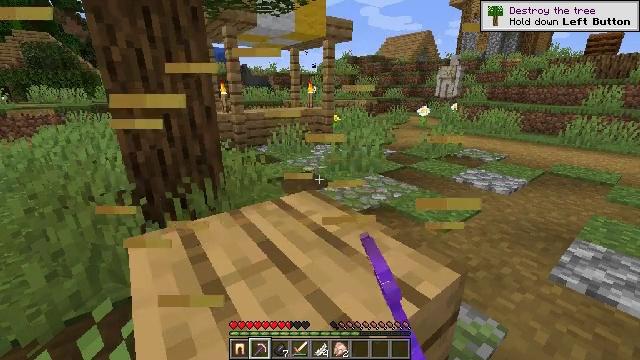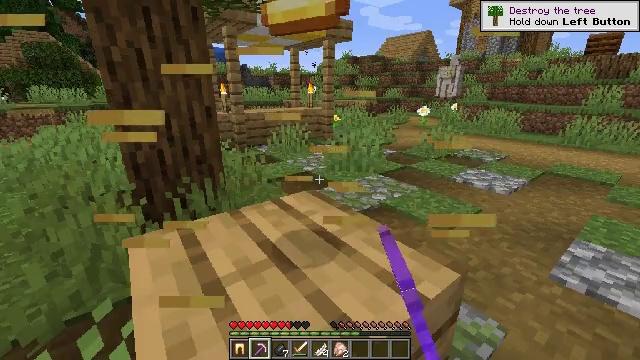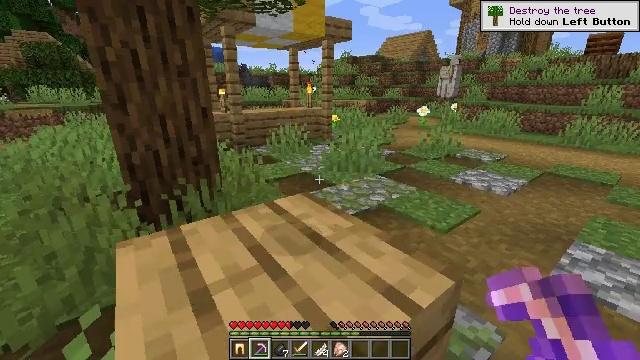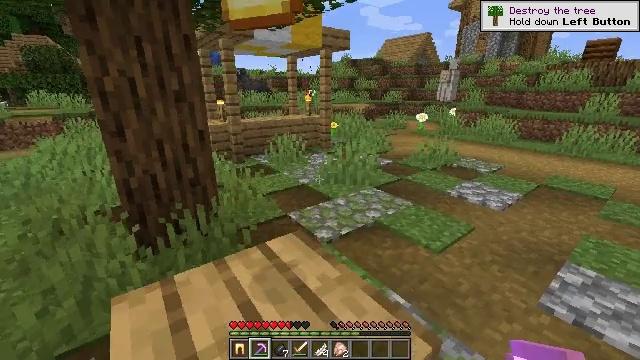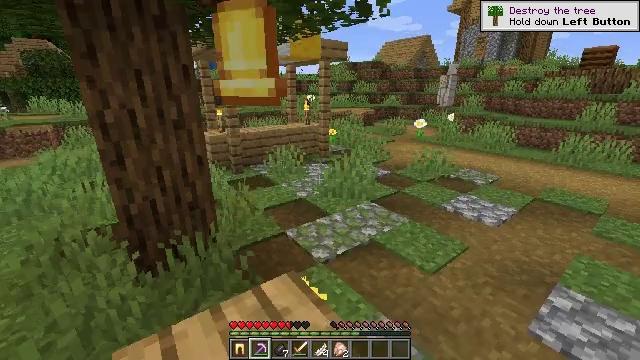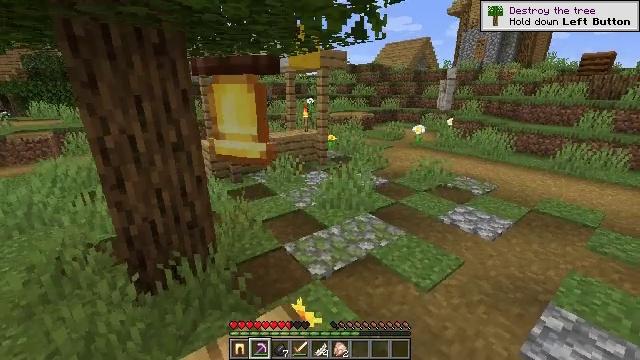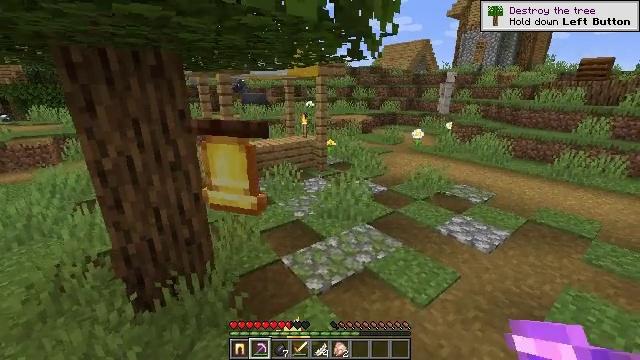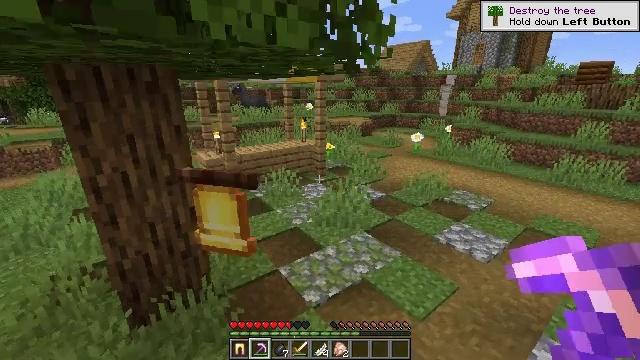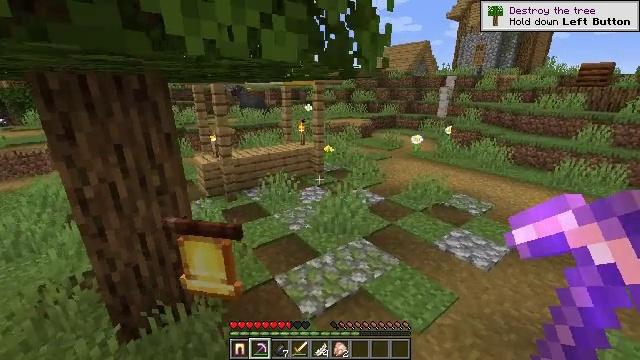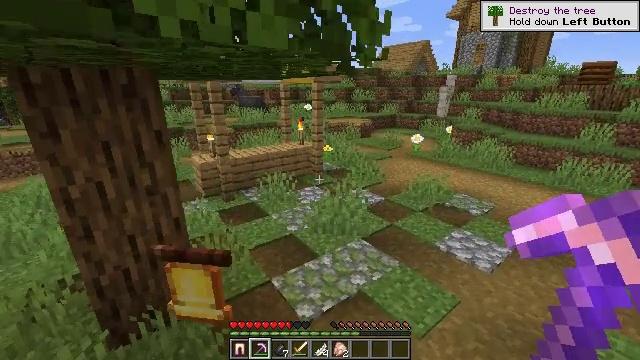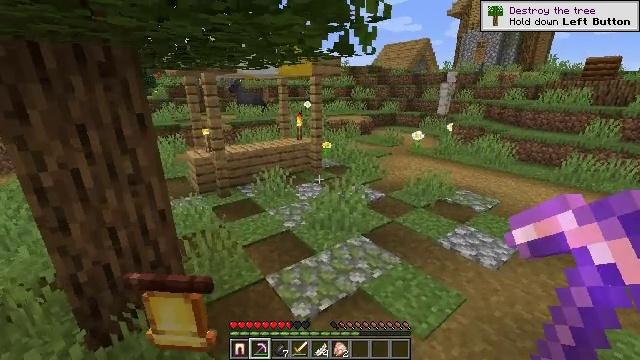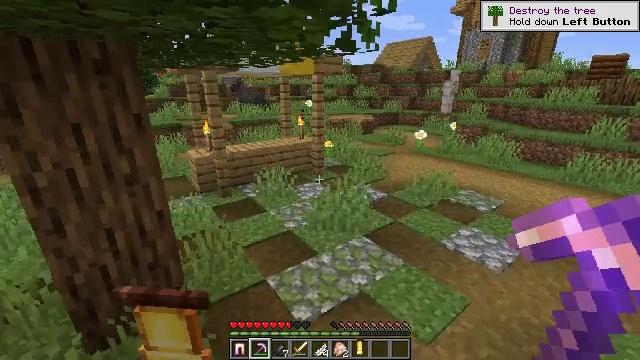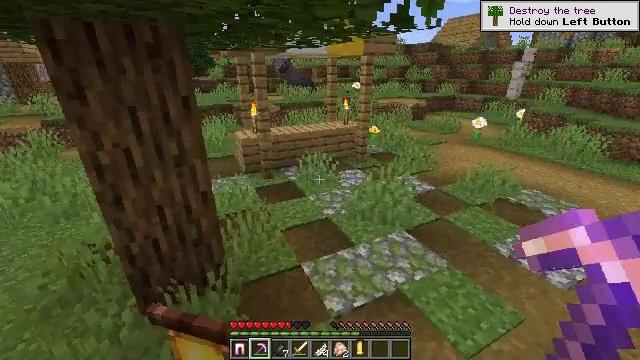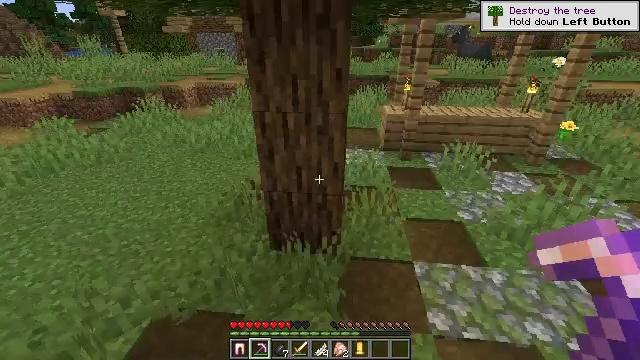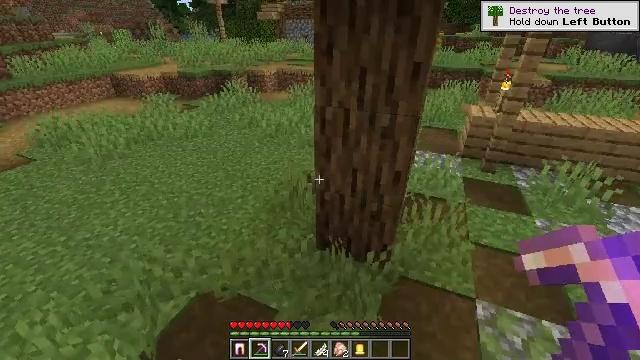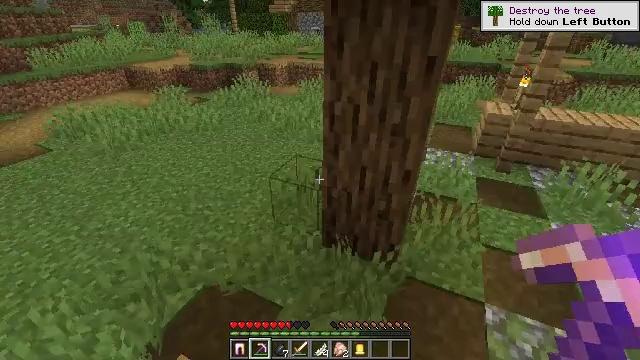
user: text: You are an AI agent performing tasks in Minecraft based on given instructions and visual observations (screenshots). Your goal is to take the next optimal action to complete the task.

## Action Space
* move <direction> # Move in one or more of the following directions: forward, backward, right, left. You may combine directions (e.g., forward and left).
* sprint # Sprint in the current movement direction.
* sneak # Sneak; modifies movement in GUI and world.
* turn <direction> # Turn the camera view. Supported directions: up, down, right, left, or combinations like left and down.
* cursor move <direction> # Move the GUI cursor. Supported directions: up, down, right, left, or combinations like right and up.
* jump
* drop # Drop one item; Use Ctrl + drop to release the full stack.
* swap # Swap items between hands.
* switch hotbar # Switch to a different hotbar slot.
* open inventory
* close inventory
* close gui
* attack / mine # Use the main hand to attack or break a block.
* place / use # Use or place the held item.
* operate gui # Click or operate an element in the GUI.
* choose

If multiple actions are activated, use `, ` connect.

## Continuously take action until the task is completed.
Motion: motion action
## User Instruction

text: Collect the yellow bed from its place.
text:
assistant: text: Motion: no_op
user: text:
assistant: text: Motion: move forward
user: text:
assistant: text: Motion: move forward, jump
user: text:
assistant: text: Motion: move forward, jump
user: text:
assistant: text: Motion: move forward, jump
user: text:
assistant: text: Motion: move forward, jump
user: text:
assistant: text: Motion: move forward, jump
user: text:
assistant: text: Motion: move forward, jump
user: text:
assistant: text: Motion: move forward, jump
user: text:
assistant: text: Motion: move forward, jump
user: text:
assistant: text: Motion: move forward, jump
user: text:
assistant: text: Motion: move forward, turn left and down, jump
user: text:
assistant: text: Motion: move forward, turn left and down
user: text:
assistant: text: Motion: move forward, turn left and down
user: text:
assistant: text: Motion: move forward, turn left and down
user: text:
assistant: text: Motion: move forward, turn left and down
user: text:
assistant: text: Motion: move forward, turn left
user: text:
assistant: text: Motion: move forward
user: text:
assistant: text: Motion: move forward
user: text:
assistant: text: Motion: move forward
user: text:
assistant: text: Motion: no_op
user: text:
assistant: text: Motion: turn right
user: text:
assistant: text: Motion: move forward, turn right and up
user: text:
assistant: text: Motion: move forward, turn right and up
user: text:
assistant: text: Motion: move forward, turn right and up
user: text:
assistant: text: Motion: move forward, turn right
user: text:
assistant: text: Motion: move forward
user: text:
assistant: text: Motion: move forward, turn right
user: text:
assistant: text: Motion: move forward, turn right and up
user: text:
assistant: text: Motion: move forward, turn right